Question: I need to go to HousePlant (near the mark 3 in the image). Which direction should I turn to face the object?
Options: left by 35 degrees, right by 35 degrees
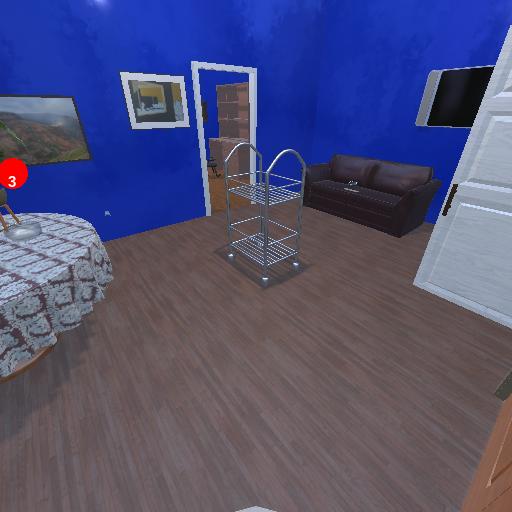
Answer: left by 35 degrees